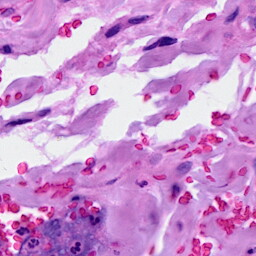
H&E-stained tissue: Breast